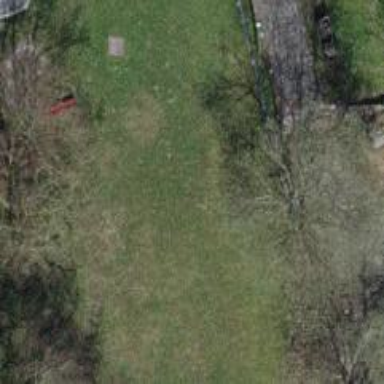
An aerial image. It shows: Bench.